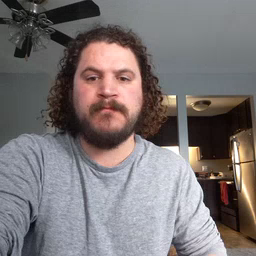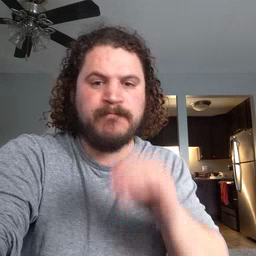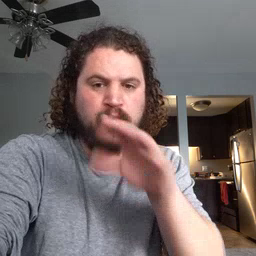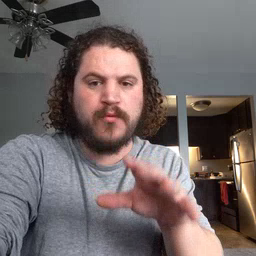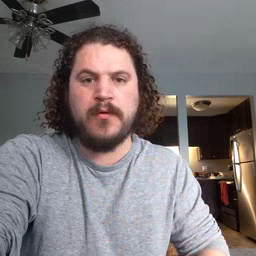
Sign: blow